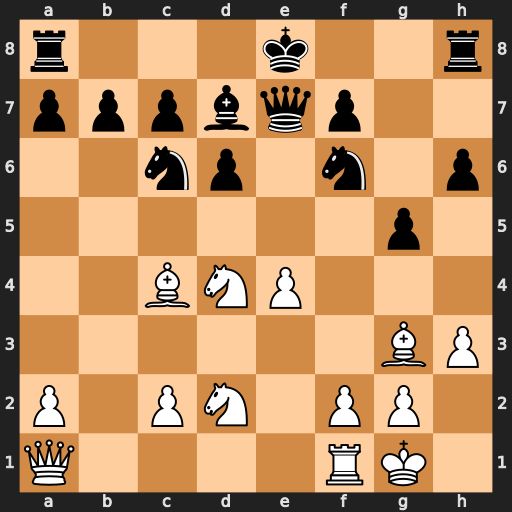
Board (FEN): r3k2r/pppbqp2/2np1n1p/6p1/2BNP3/6BP/P1PN1PP1/Q4RK1
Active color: w
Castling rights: kq
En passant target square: -
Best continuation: Nxc6 Bxc6 e5 O-O-O exf6